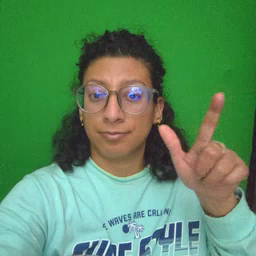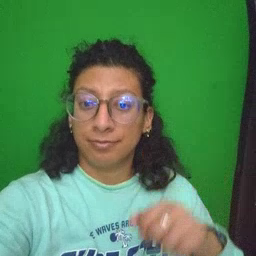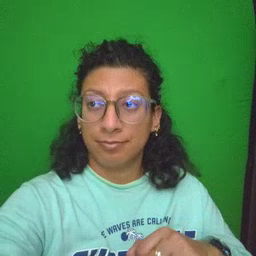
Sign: face